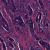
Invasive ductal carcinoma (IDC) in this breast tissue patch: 1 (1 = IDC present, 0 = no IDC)